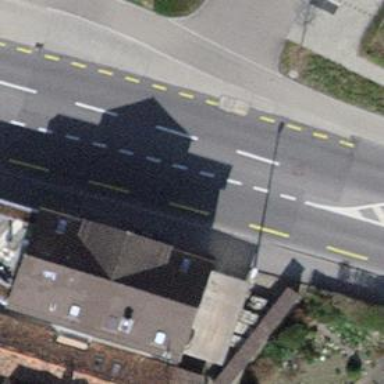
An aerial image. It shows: Primary highway with sidewalks on both sides and designated cycle lane.